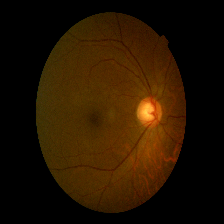
Diabetic retinopathy grade: Mild